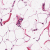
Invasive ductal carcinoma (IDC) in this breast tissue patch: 0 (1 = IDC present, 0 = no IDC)